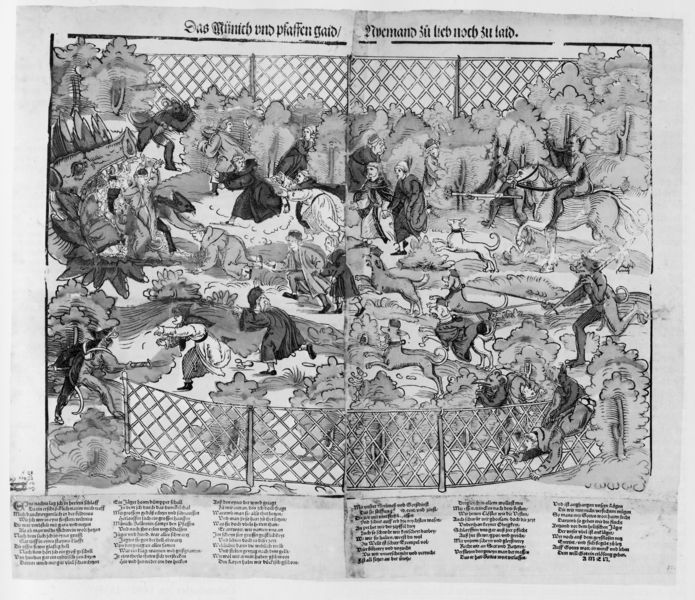
Titel: Das Münich vnd pfaffen gaid
Künstler: Erhard Schön
Institution: (Seriendruck)
Schlagwörter: kampf, laub, weiß, bäume, landschaft, menschen, cafe, grau, männer, schwarz, szene, zeichnung, gras, hund, hunde, rasen, tier, tiere, zaun, rahmen, bild, horn, busch, büsche, gebüsch, gitter, kirche, gewand, kutte, adel, gewänder, blatt, pflanzen, wald, kinder, kreis, pferd, pferde, reiter, garten, holzschnitt, schrift, leine, laufen, grafik, spalten, treiben, figuren, angst, schlacht, karikatur, spielen, inschrift, deutsch, japanisch, kritisch, flucht, kanone, buch, kreuz, asien, druck, schwarz-weiss, stich, titel, seite, illustration, satire, scharz, text, zeitung, fliehen, rennen, beschriftung, überschrift, asiatisch, bleistift, jagd, kämpfen, manege, buchdruck, chinesisch, druckg, jäger, ross, teufel, verfolgung, mittelalter, gedicht, klerus, priester, mönch, mönche, kutten, treibjagd, töten, wal, stange, zeilen, christen, satan, verfolgen, lavierung, zeichung, rondell, lustgarten, gehege, spieß, doppelseite, seriendruck, rafik, ext, bläser, pudel, hetzen, gesitliche, mönchen, pfaffen, schwatzweiss, mänche, uaim, münich, japansch, menschenjagd